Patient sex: M
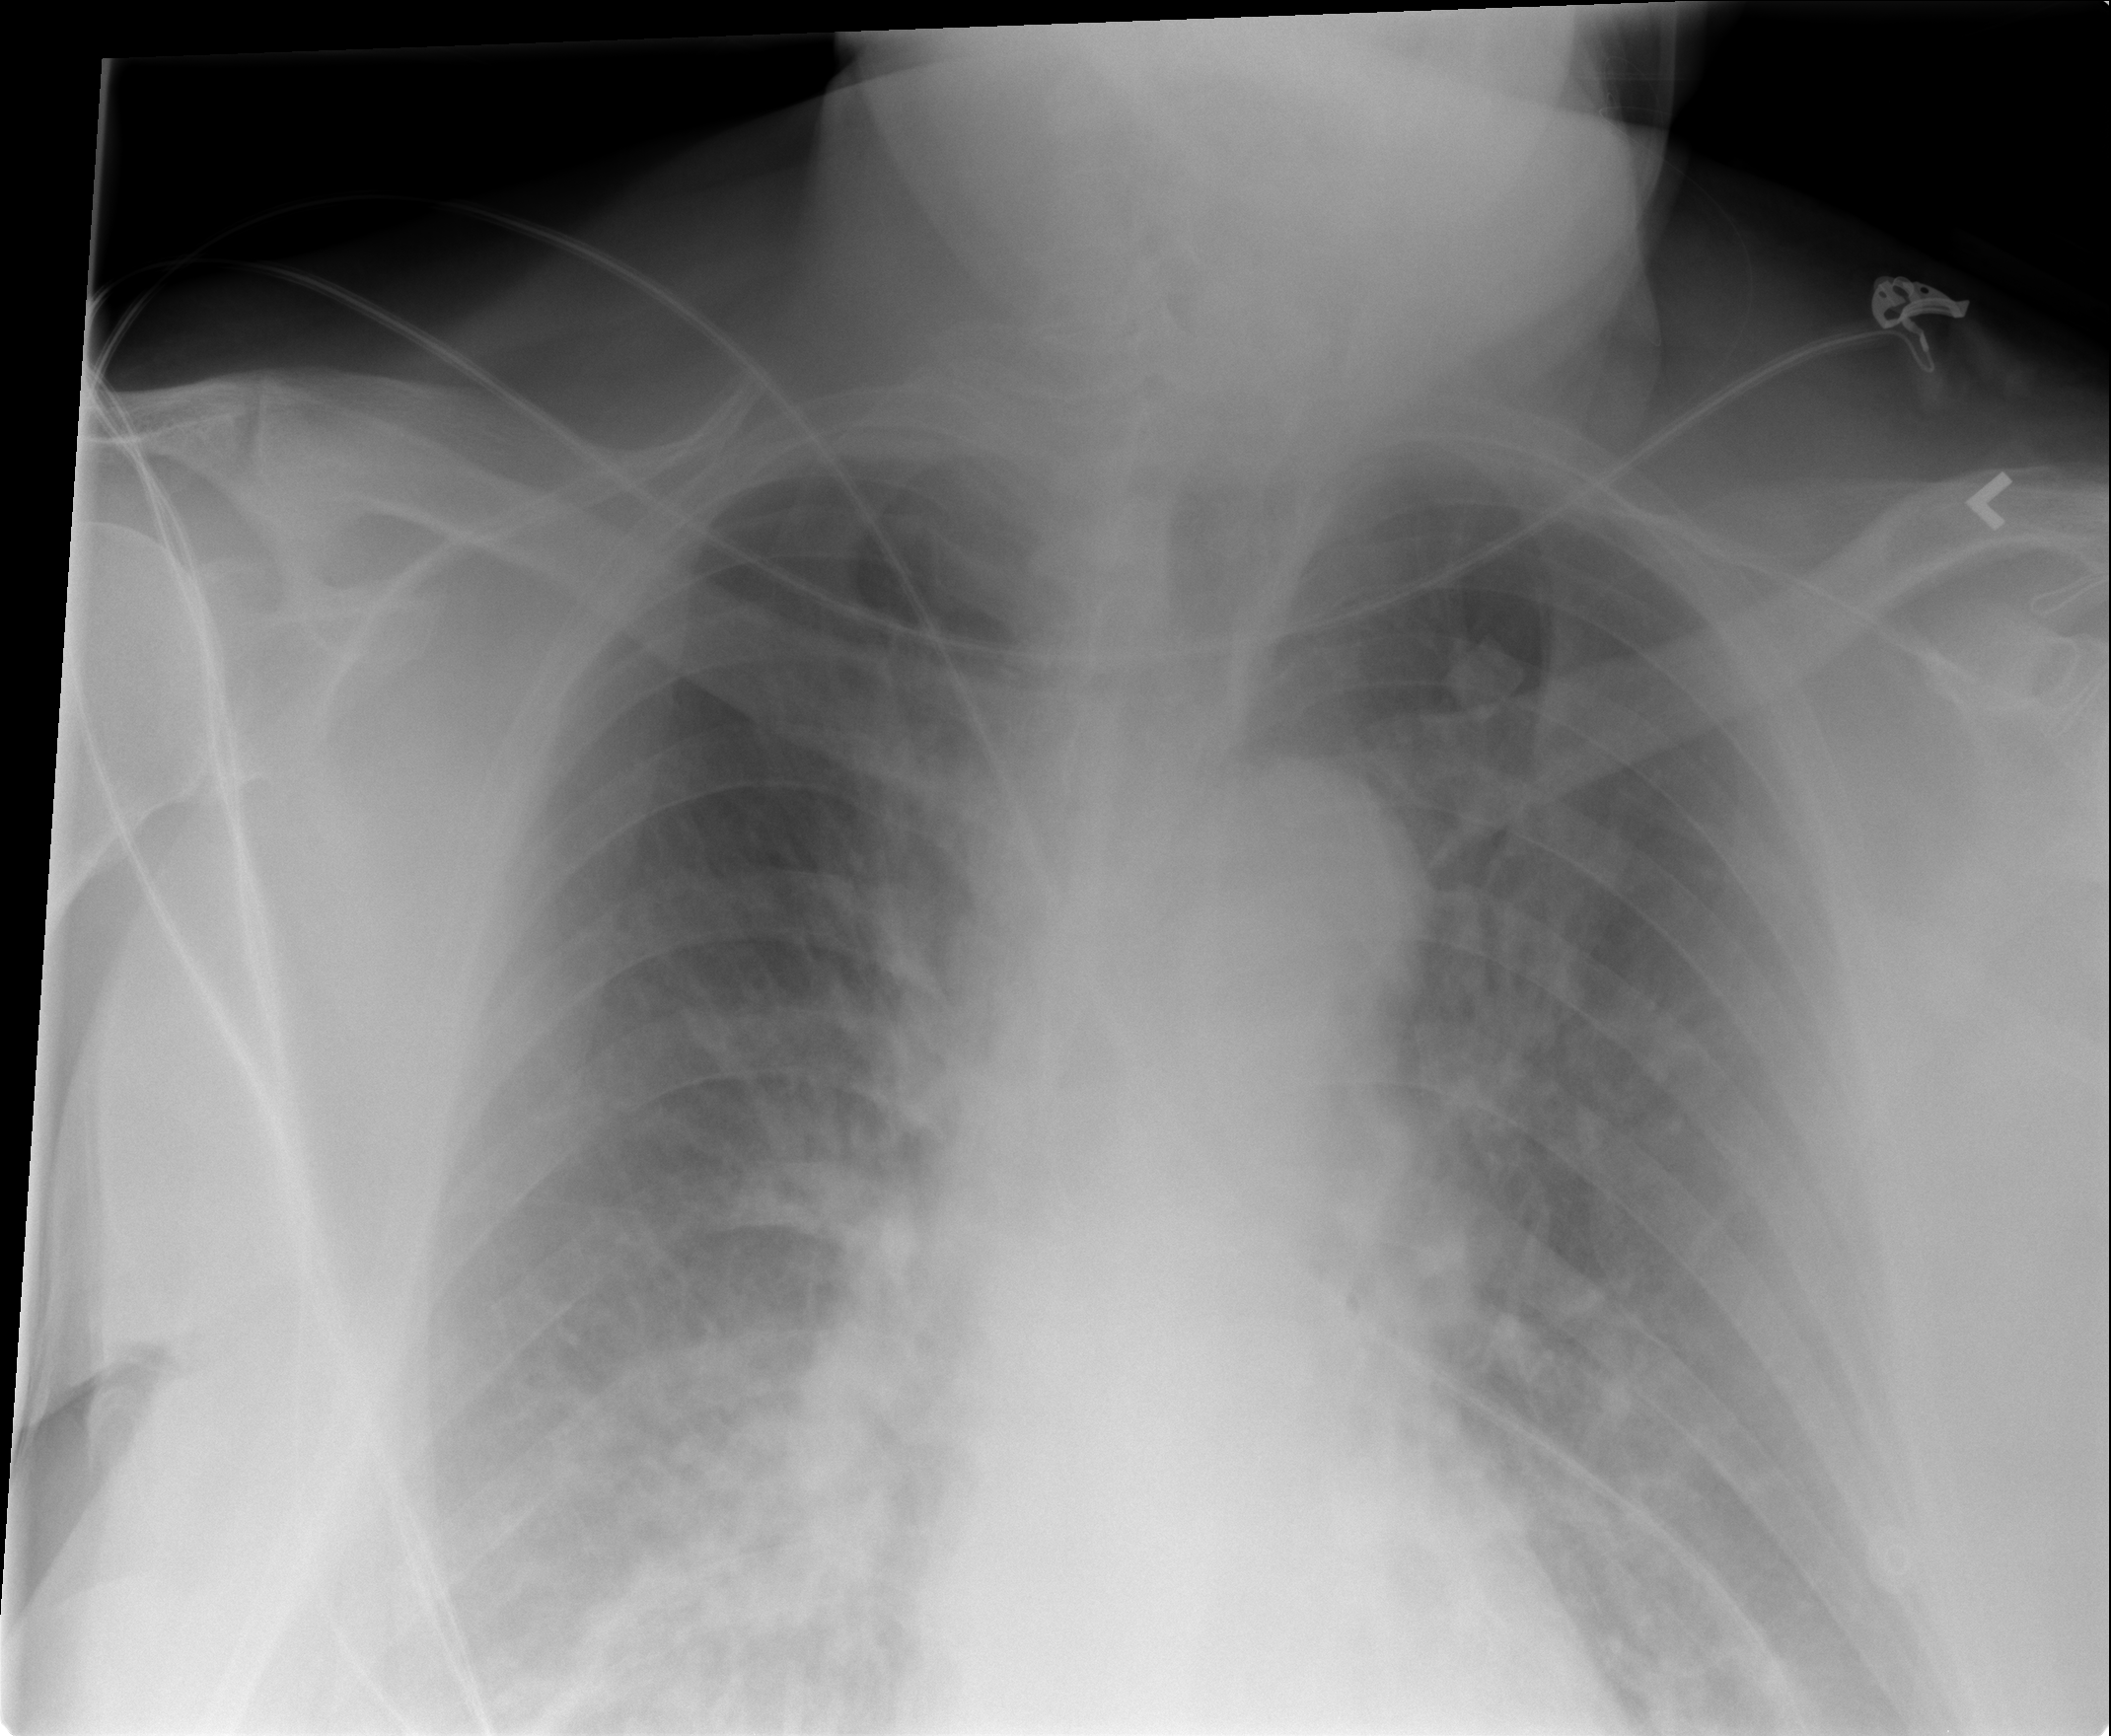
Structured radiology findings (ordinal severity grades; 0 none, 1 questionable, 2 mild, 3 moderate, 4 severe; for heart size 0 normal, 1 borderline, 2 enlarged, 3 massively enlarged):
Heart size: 0
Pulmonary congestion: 3
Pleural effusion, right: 0
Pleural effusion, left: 0
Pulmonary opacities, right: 3
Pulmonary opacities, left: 3
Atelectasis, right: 0
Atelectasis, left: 0